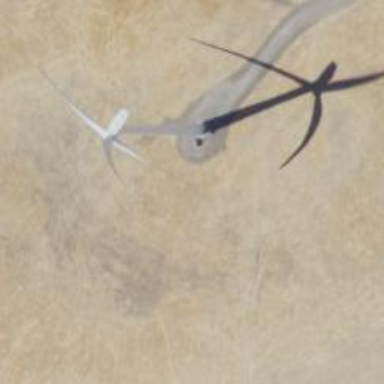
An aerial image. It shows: Wind turbine generating power.